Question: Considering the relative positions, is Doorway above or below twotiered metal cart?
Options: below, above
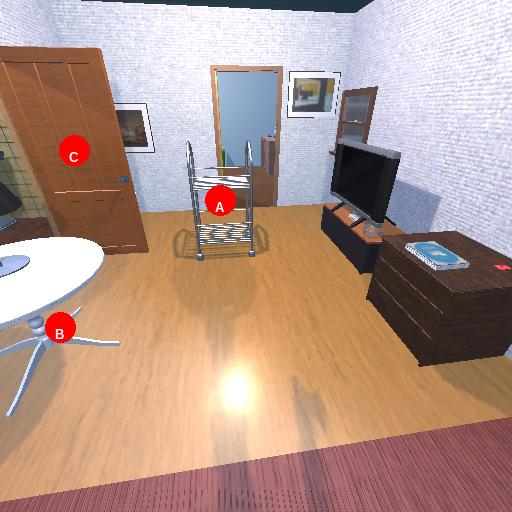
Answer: below